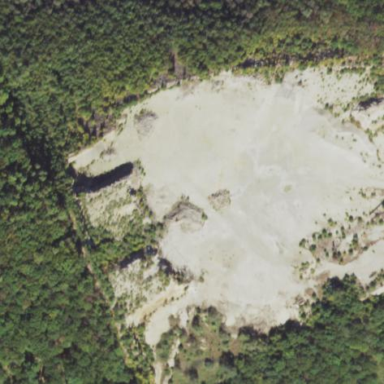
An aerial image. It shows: Quarry area.